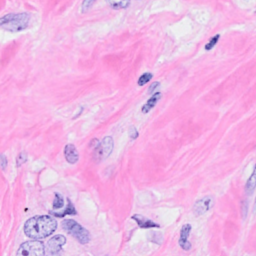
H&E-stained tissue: Breast